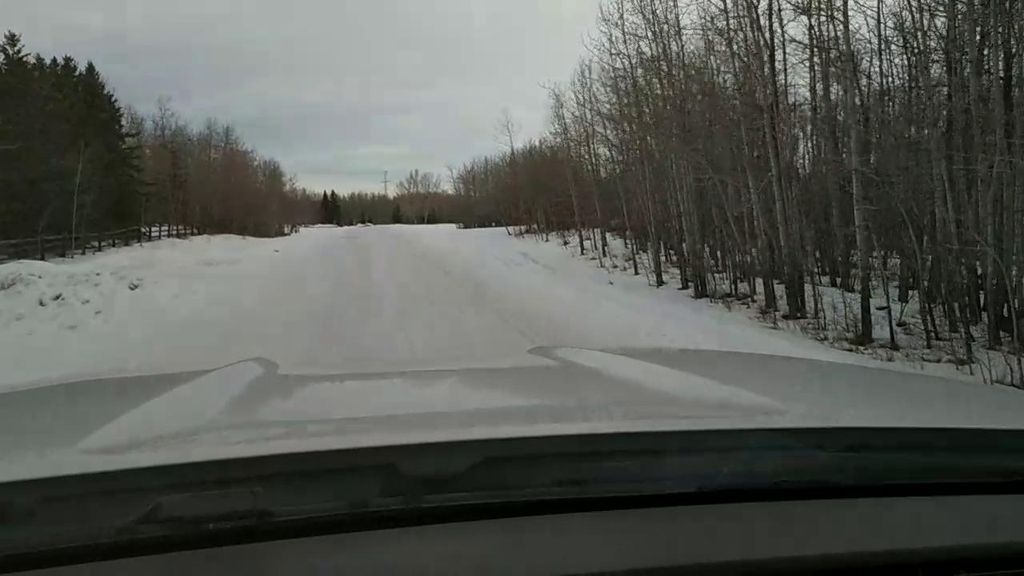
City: calgary